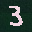
Label: 3